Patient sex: F
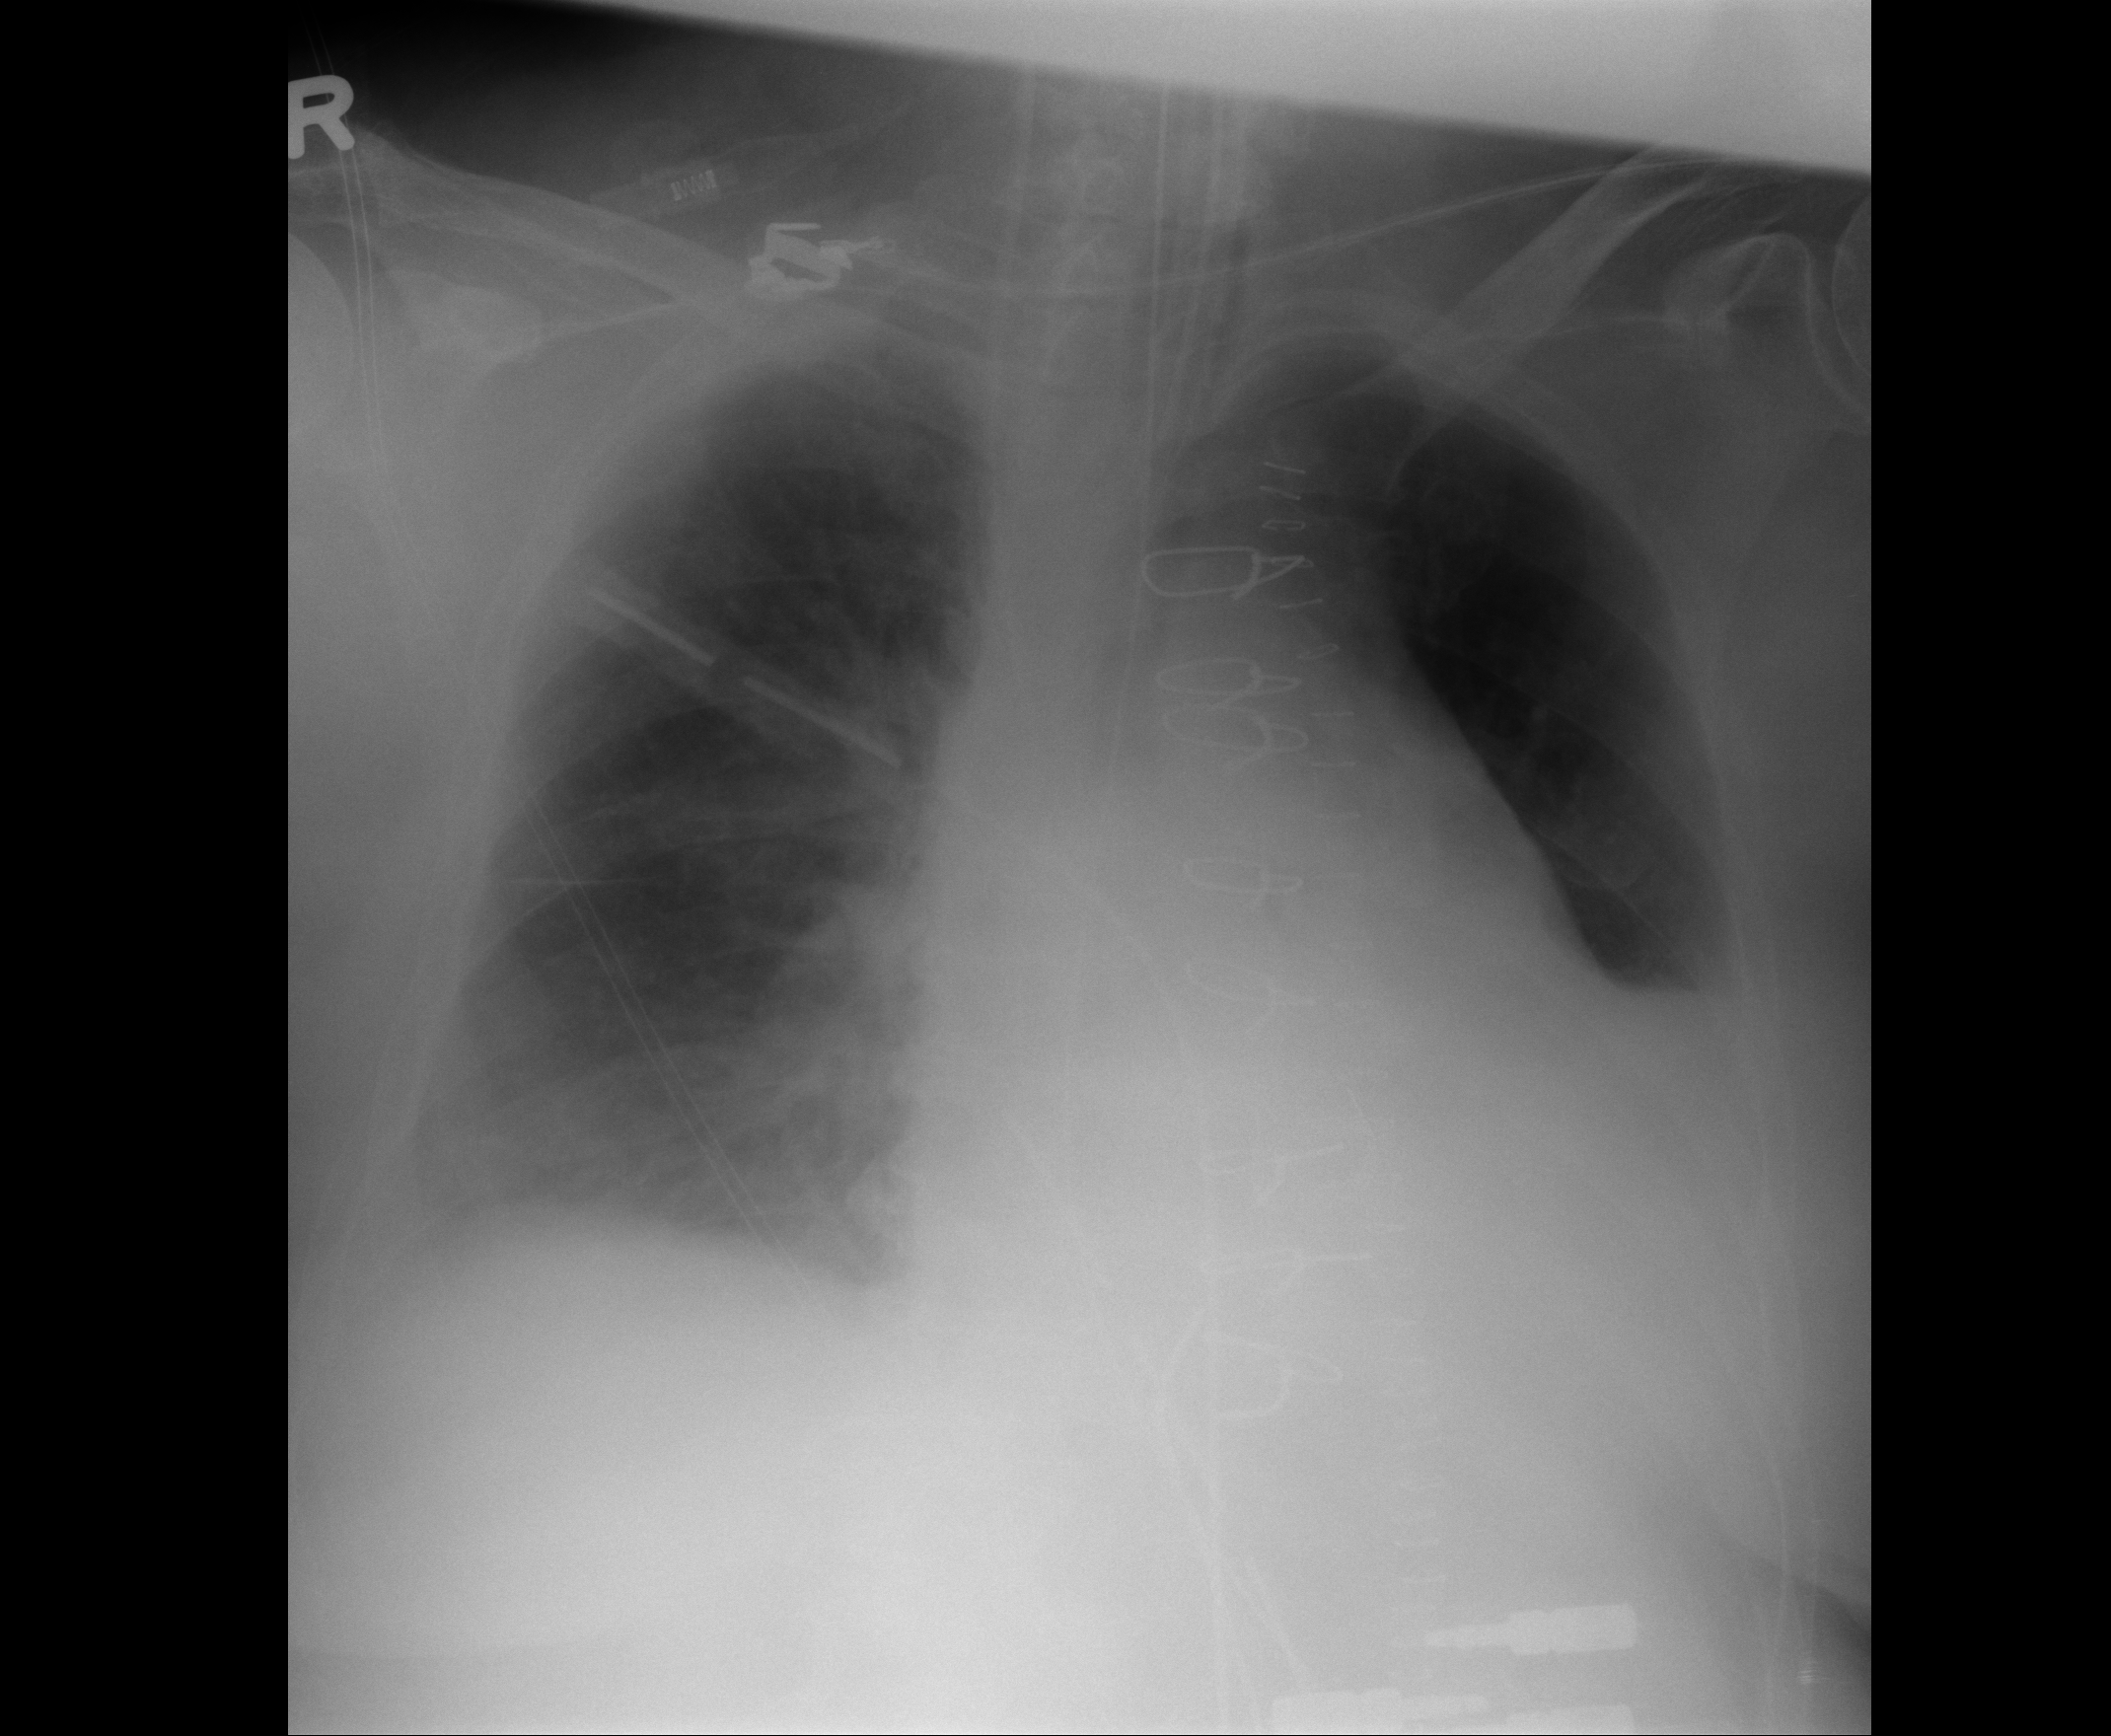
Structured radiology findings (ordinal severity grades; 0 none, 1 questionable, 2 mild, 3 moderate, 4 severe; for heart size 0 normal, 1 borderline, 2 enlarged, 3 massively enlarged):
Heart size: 3
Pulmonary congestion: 3
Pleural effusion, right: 1
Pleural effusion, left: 3
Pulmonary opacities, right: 0
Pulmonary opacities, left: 0
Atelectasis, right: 2
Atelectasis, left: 2